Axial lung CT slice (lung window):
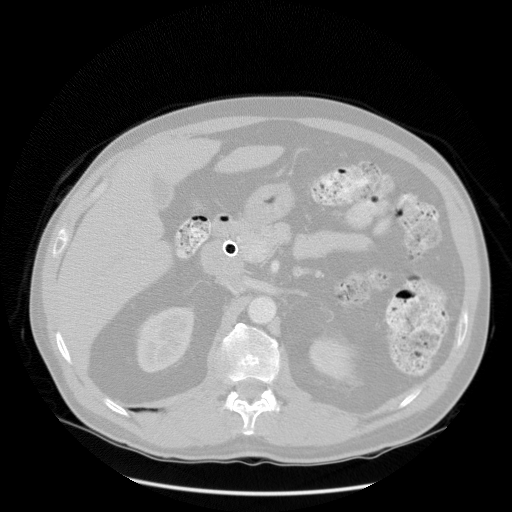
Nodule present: no